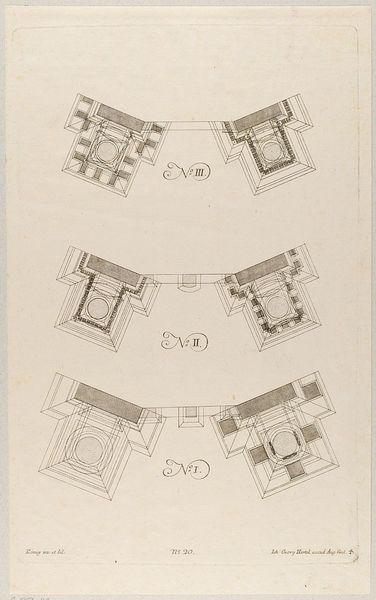
Titel: Drei Grundrisse von Portalen
Künstler: Johann Gottlieb König
Standort: Hamburg
Institution: Museum für Kunst und Gewerbe Hamburg
Schlagwörter: pfeiler, säulen, zeichnung, gebäude, architektur, grafik, graphik, aufsicht, fotografie, photographie, druckgraphik, druckgrafik, stich, entwurf, portal, gebäud, plan, kupferstich, nummer, grundriss, aedicula, reproduktionen, druckerzeugnisse, architekturdarstellungen, nr, ädikula, gebäudes, säule, ornamentstich, nummer 3